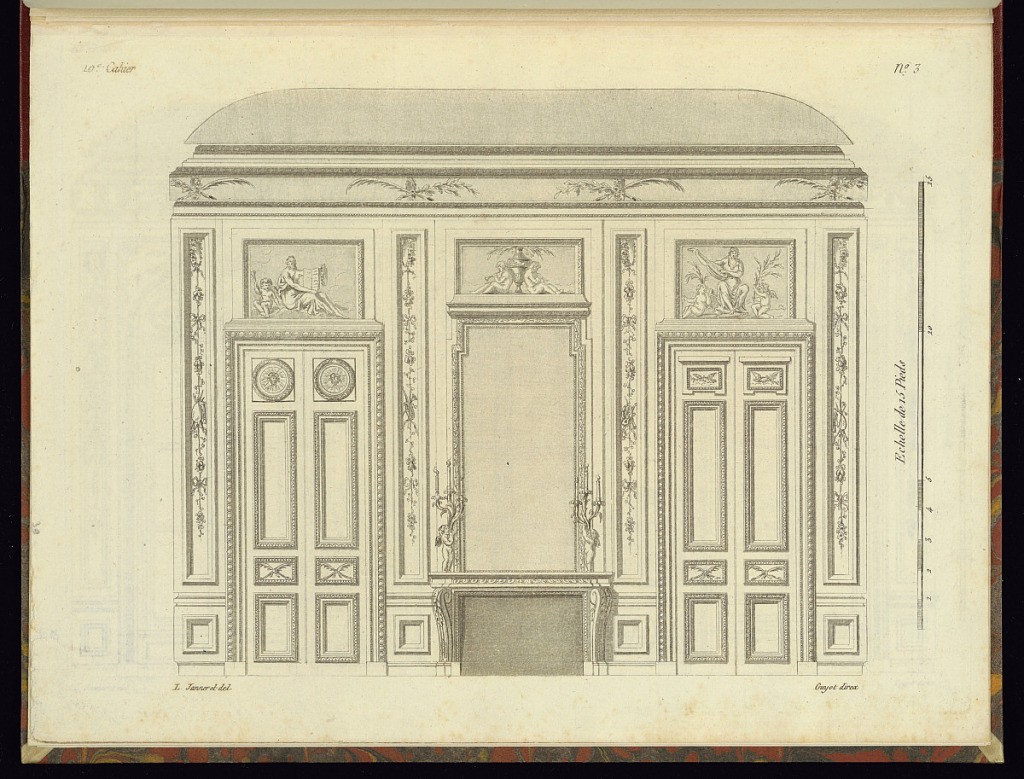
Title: Interior Wall Elevation
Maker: L. Janneret, French, active late 18th century
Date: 1788
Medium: Etching and aquatint on laid paper
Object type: Print
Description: A wall elevation featuring rococo and neoclassical motifs. In the center a fireplace with an over mantel mirror or plain panel and a panel above featuring a vase and two putto blowing horns. Candelabra on either side of the mirror with winged putto. A set of double doors on either side of the fireplace. The doors each have four panels with only the smaller horizontal panels featuring ornament - birds, and heads of Apollo. Smaller narrow panels flanking the doors featuring arabesques - trophies of musical instruments, flowers, fruits, and ribbons. The overdoor panels feature classical female figures and putto. At the cornice level, a frieze with feathers, flowers, and olive branches. The plate is numbered and signed with a scale along the right margin of the plate.